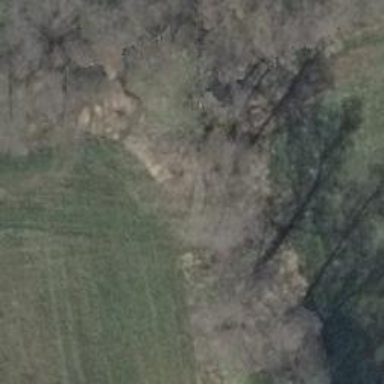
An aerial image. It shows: Row of deciduous broadleaved trees.